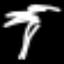
Label: palm tree